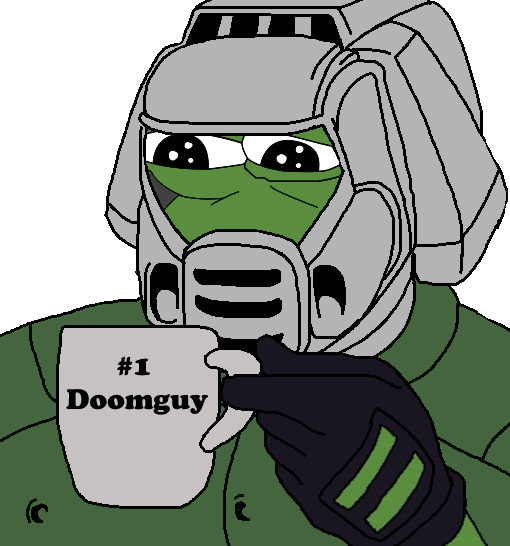
Label: 5_Pepe